五年级 · 立体几何学
图形计算, 计算这块空心砖的体积。（单位：厘米）

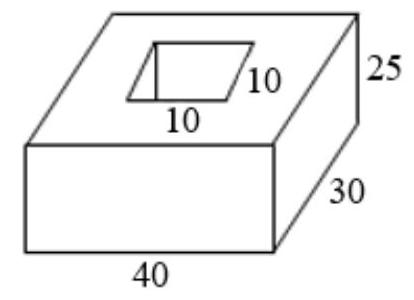
答案: 解27500 立方厘米

【分析】长方体体积＝长 $\times$ 宽 $\times$ 高。空心砖的体积用大方体的体积减去小长方体的体积即可。
【详解】 $40 \times 30 \times 25-10 \times 10 \times 25$

$=1200 \times 25-100 \times 25$

$=30000-2500$

$=27500$ （立方厘米）